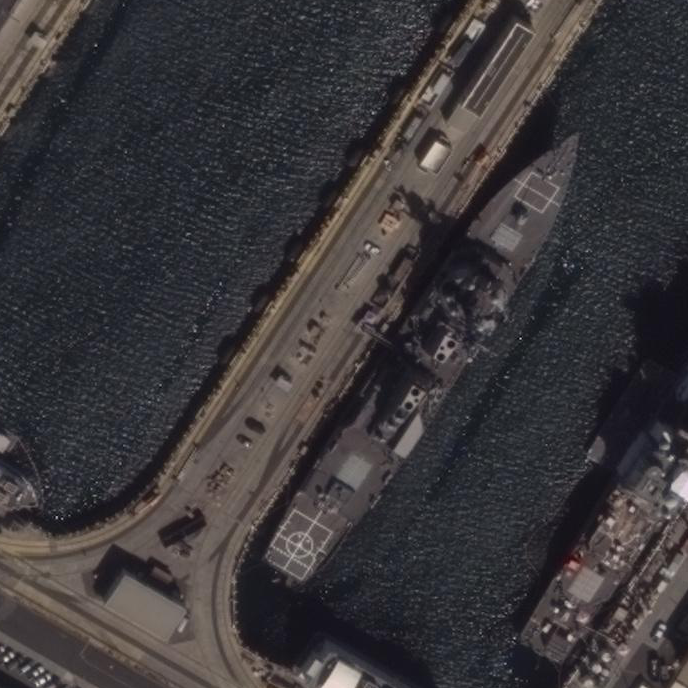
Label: destroyer